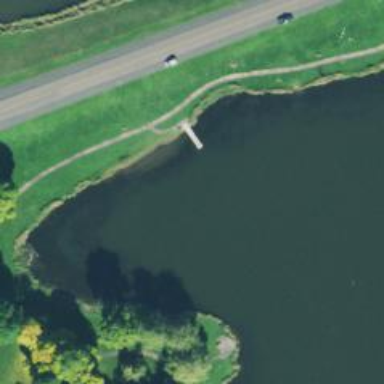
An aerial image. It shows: Dock located along the waterway.